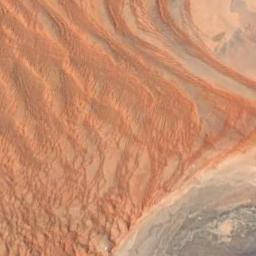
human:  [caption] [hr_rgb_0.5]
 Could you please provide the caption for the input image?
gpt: The yellow desert is next to some plants .

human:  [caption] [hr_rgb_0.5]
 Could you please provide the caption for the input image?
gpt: The desert has orange sand and lots of transverse sand ridges .

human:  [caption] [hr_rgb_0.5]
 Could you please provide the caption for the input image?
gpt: This is a dark yellow desert with wavy stripes .

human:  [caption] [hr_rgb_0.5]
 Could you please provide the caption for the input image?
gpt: There are many lines in the desert .

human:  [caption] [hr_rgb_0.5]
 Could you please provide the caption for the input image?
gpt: A brown desert with patterned stripes .